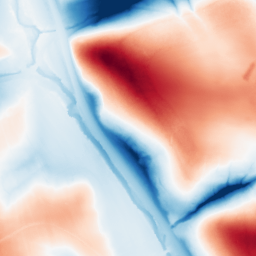
Category: classical
Decomposition family: gaussian_anisotropic
Decomposition parameters: sigma_x: 20
sigma_y: 50
Upsampling method: bspline
Upsampling parameters: scale: 4
Upsampling scale: 4